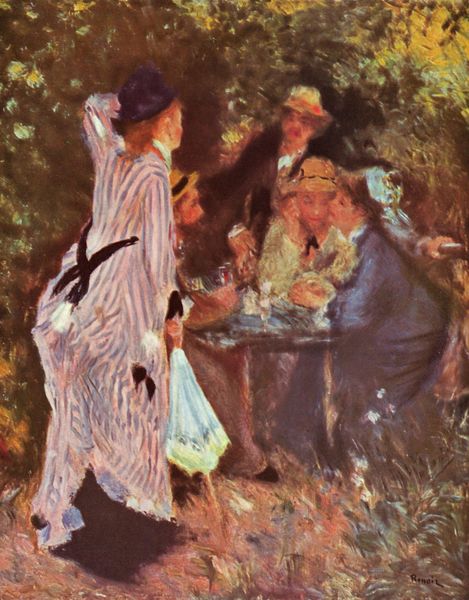
Titel: In der Gartenlaube des Moulin de la Galette
Künstler: Pierre Auguste Renoir
Standort: Moskva
Institution: The Pushkin State Museum of Fine Arts
Schlagwörter: baum, blau, blätter, dunkel, gemälde, gruppe, hand, mann, schatten, umhang, weiß, bäume, frauen, gelb, grün, impressionismus, landschaft, menschen, mädchen, ocker, sitzen, auguste renoir, blumen, braun, bunt, damen, frau, glas, grau, hell, hut, hüte, kleid, kleider, licht, mund, männer, ohr, orange, profil, renoir, rücken, schwarz, stuhl, stühle, szene, tisch, türkis, unterhalten, blüten, gras, gürtel, park, regenschirm, rot, schirm, sonnenschirm, wiese, beige, fächer, gesellschaft, haube, herren, schleife, anzug, bart, blond, feier, gläser, mütze, schnurrbart, trinken, arm, arme, band, falten, kleidung, spitze, stehen, herr, hände, signatur, öl, gräser, natur, strauch, busch, büsche, pastos, sonne, boden, land, haare, pose, sitzend, familie, paar, pflanze, pflanzen, locken, ohren, rosa, wald, garten, hellblau, schärpe, schürze, ruhig, sommer, küssen, ruhe, warm, hitze, sonnenlicht, farbe, lila, tag, violett, weis, picknick, rast, bank, blue, fancy, gathering, hat, kiss, men, oil, people, white, women, essen, tafel, wein, black, conversation, dress, dresses, dunkelblau, france, friends, gossip, green, group, hair, lace, ladies, lady, manet, old, painting, sitting, table, talk, talking, tea, woman, yellow, runde, draussen, strohhut, hutbänder, impressionistisch, monet, reflexe, strohhüte, gestreift, streifen, flowers, pink, brot, dining, aufstützen, fliege, schnauzer, jacket, fecher, impression, melone, rothaarig, helligkeit, lichtung, geschirr, seite, leinwand, heiter, treffen, speisen, schmusen, zuneigung, flecken, entspannung, flower, sekt, food, man, tree, field, nature, summer, sun, trees, claude, claude monet, lichtquelle, ribbon, sash, frühstück, fröhlich, balu, männder, autumn, forest, grass, light, freien, garden, plants, hosenträger, piknick, im freien, color, impressionism, bonnet, glasses, hats, beard, french, laube, desk, fall, robe, scene, abstract, bund, happy, love, victorian, outside, sunny, im grünen, party, spring, piknik, leaves, coule de paris, frabe, family, style, vertical, ground, back, painter, unterkleid, bush, yello, impressionist, freunde, leaf, long, galant, liniert, outdoors, grübeln, august renoir, stripes, genre, jardin, eating, tich, erzählen, outdoor, rich, begrüßen, drinking, parasol, umbrella, heads, laughing, terrain, five, dejeuner, meal, leafs, idyl, picnic, foliage, white dress, genra, mmantel, ohrem, dame, greenery, 5, whisper, shrubbery, headdress, picnic lunch, five people wearing hats, striped coat and trousers, caps with ribbons, hats with ribbons, cards, lunch, fun, affection, striped, card, coffee, 1800s, x, men', blau weiss gestreiftes kleid, schwarze akzente, luncheon, wome, tea party, coffe, posh, creep, weating, beiß, hast, kisss, rubbon, parsol